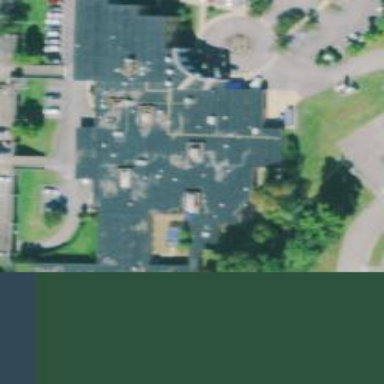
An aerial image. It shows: Healthcare facility identified as hospital.